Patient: sex F, age 80
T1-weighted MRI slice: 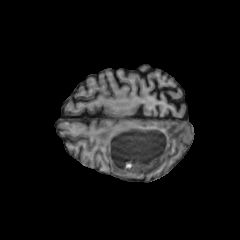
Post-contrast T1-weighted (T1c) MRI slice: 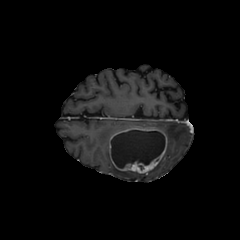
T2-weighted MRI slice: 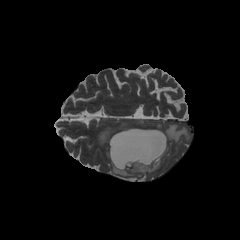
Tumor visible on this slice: yes
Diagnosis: Glioblastoma, IDH-wildtype
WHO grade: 4